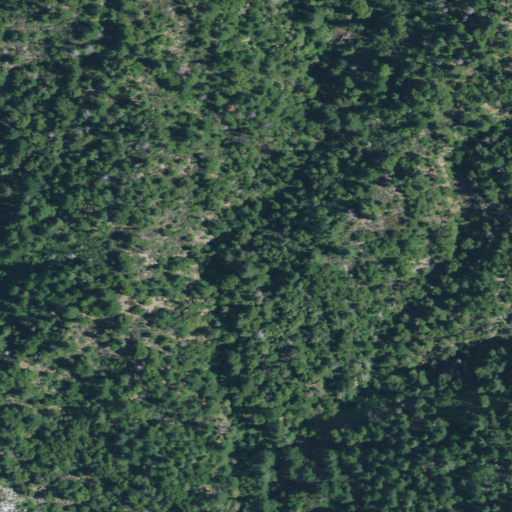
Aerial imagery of valley in California named Jake Allgood Gulch containing evergreen forest and shrub